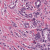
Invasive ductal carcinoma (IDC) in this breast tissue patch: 1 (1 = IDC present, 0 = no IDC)